Question: I'm working on a scrolling list of 'Checkbuttons' using the technique from <URL>.
I've noticed that the created windows within the 'Text' widget will sometimes "spill over" the top and bottom borders of the widget itself:

Obviously it doesn't stop the widget from doing its job, but it just looks sloppy, and I tend to be picky about such things.
Tweaking the height of the widget can reduce the instances of it, but doesn't stop it from happening. The 'pady' setting doesn't help either, as it is only applied to the absolute top and bottom of the entire contents (vs. the currently-visible portion).
I even tried switching to a 'Canvas' instead of a 'Text' widget, but the same spillover occurs, even when I use 'yscrollincrement' to gain full control over the scrolling behaviour.
Is this just a limitation of Tkinter, or is there some other setting or a clever approach that I'm missing?
In case it matters, my environment is Python 2.7.6, on Windows 7.
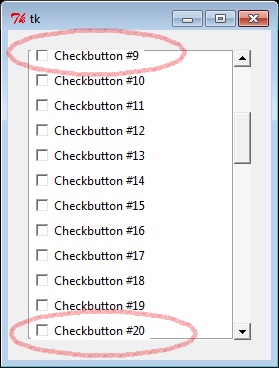
Answer: Set the borderwidth of the Text widget to zero. If you still want the '"sunken"' look, you can configure the outer frame.